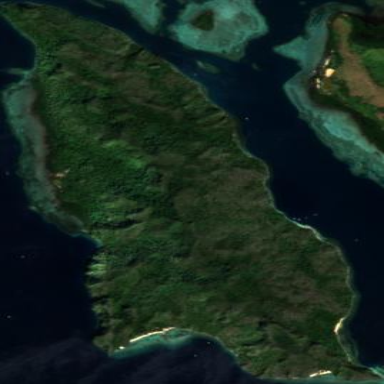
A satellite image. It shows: Island with natural coastline.